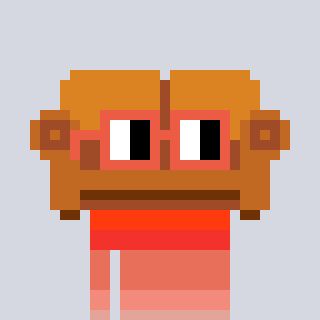
a pixel art character with square orange glasses, a couch-shaped head and a peachy-colored body on a cool background